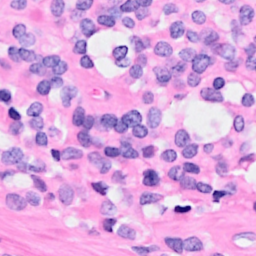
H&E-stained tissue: Breast